Here is the time-frequency representation (spectrogram) of a rolling-element bearing's vibration measurement. Determine the bearing's health state. Answer with exactly one of: normal, inner_race, outer_race, ball.
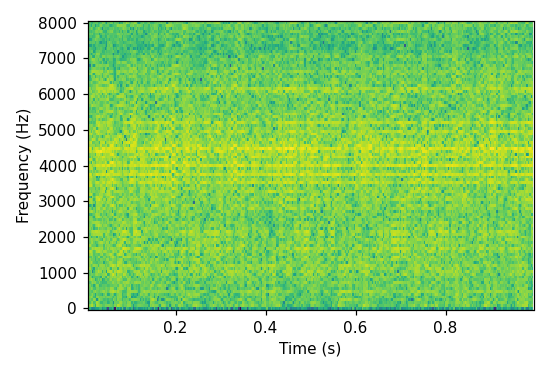
Answer: outer_race